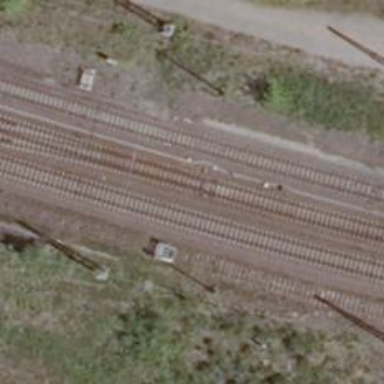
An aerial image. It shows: Railway switch with the turnout on the left side.